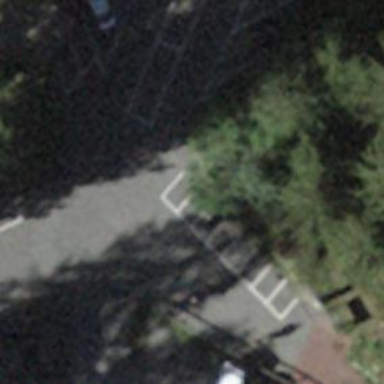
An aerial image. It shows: Motorcycle parking area with asphalt surface.